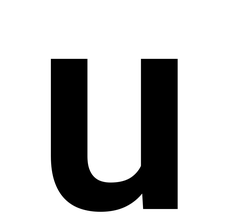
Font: Roboto_SemiBold